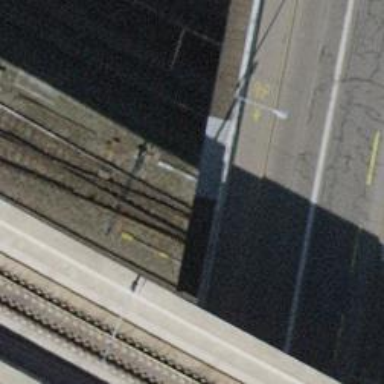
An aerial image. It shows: Railway yard with single rail track. The electrified track has contact line for power supply.